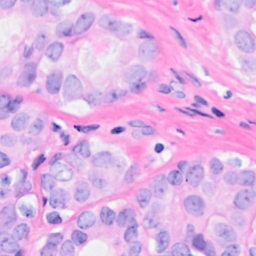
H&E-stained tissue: Breast